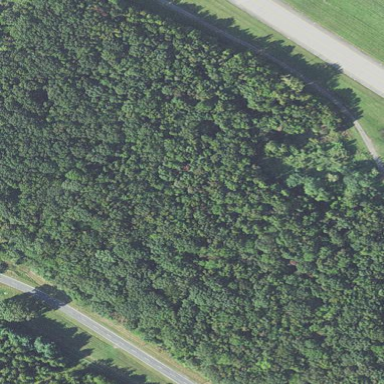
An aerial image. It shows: Beautiful woodland area.